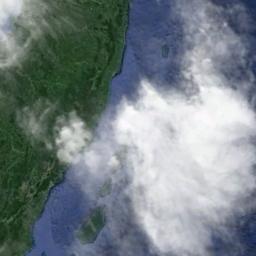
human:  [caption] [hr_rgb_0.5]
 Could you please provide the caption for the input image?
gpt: The white cloud is above green land and blue sea .

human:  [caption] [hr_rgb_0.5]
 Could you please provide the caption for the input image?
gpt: A thick white cloud floats on the deep blue sea .

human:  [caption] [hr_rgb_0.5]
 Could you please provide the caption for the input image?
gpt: The stratus clouds are located above the sea and the land covered by dense vegetation .

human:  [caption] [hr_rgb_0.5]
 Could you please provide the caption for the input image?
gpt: White clouds on blue sea and green earth .

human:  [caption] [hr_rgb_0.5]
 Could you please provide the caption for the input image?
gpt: There are thick white clouds over a coast .